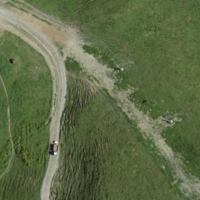
EUNIS habitat code: 26
Species observed at this site:
Eristalis tenax
Rumex alpinus